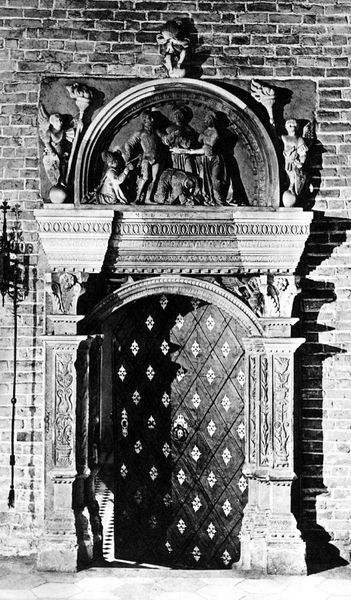
Titel: Sakristeiportal der Kathedrale zu Wroclaw
Standort: Wroclaw, Kathedrale (EU - PL)
Schlagwörter: flügel, säule, säulen, tür, leute, stein, personen, renaissance, engel, relief, bogen, ziegel, türe, pilaster, figuren, rundbogen, kordel, quaste, tor, eingang, klingel, seilzug, mauerwerk, kapitell, portal, statuen, rundbögen, postament, fackel, tympanon, ordnung, klingelzug, türsturz, holztüre, wappenhalter